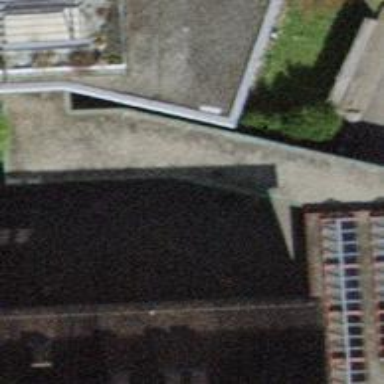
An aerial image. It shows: View of roof of building.